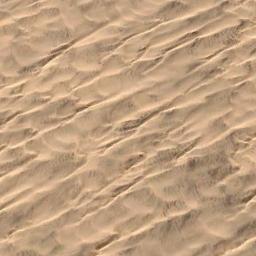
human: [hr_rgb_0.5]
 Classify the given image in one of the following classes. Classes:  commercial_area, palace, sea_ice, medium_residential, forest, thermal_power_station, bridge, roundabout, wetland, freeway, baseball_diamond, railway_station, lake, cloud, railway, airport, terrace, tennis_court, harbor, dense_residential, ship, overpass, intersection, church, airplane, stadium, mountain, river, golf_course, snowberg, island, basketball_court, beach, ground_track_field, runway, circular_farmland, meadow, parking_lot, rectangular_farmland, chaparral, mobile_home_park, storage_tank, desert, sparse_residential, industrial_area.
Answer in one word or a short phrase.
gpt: desert